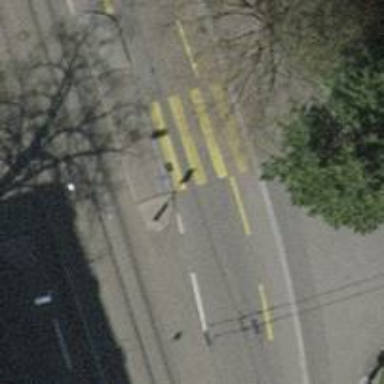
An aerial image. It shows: Kerb serving as barrier.